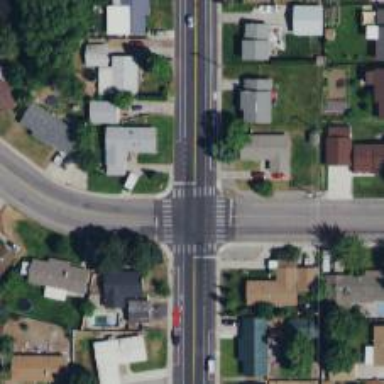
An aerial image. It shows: Marked road crossing.